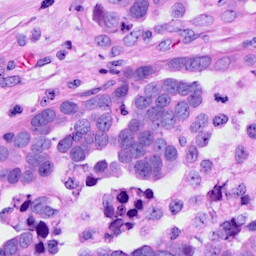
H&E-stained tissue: Ovarian